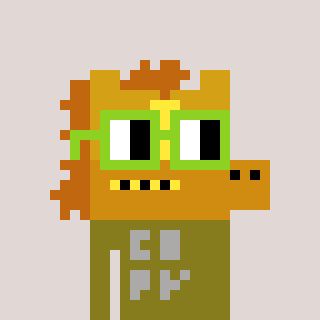
a pixel art character with square light green glasses, a yellow horse-shaped head and a gunk-colored body on a warm background